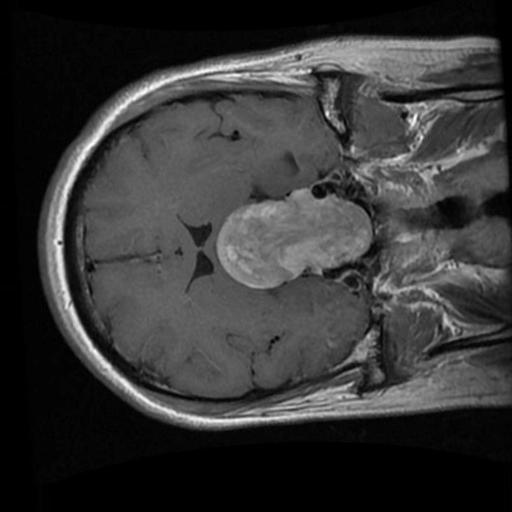
Label: brain_tumor